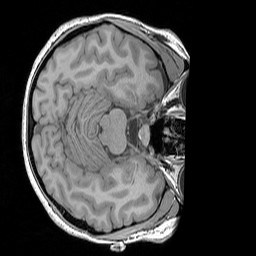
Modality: T1w
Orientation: axial
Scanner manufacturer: siemens
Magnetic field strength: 3 T
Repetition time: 1.83 s
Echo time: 0.00303 s